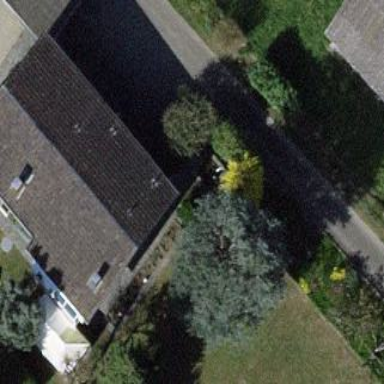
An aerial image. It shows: White detached building.